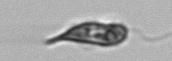
Label: Euglena